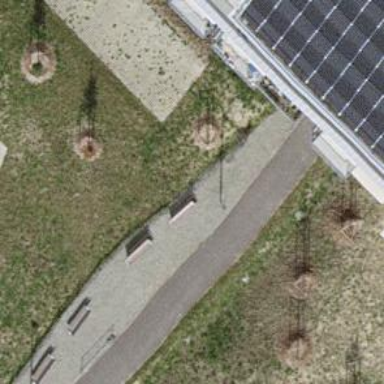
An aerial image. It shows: Bench.